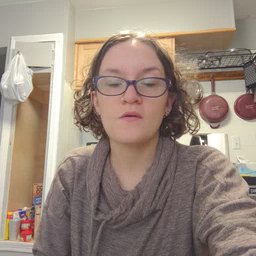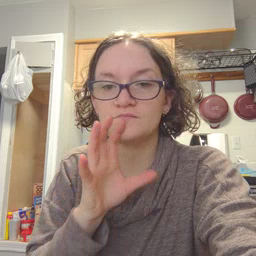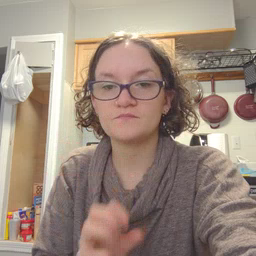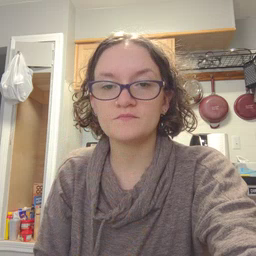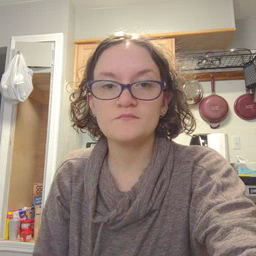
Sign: old